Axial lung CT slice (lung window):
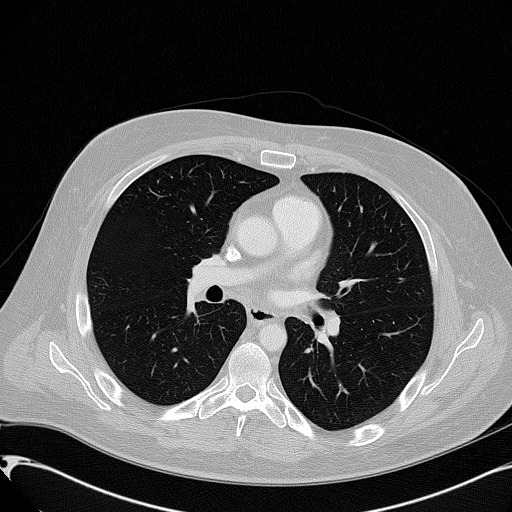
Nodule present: no